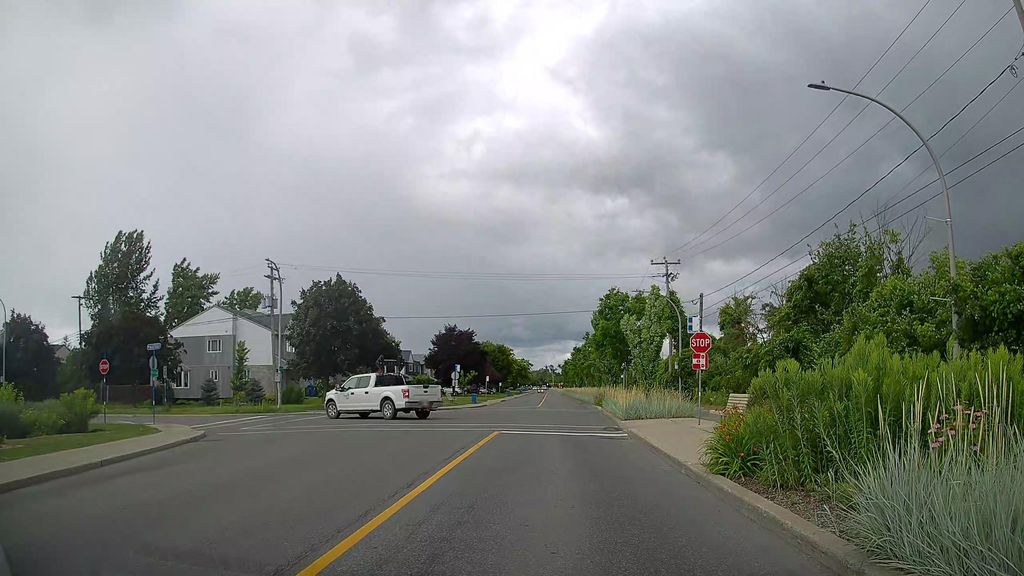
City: montreal